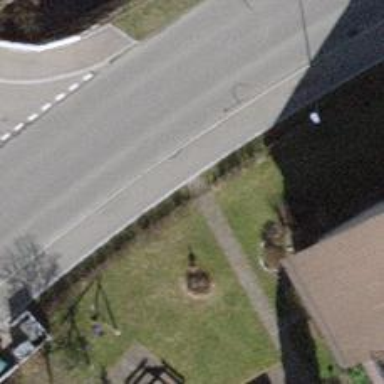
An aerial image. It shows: Entrance with barrier.